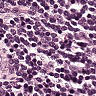
Metastatic tissue present: no